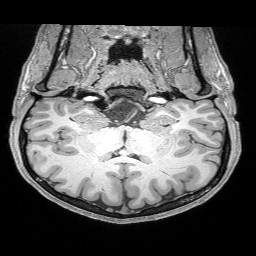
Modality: T1w
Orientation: sagittal
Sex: male